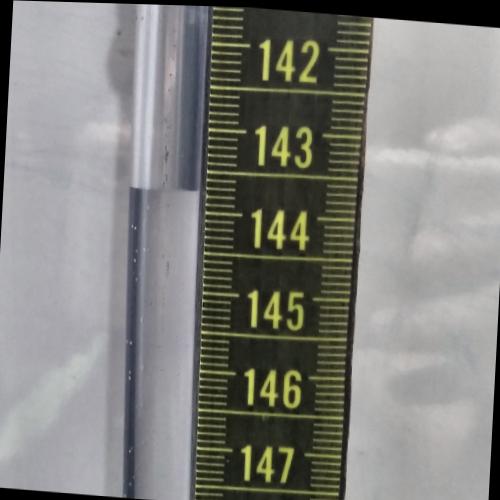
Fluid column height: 143.7 cm